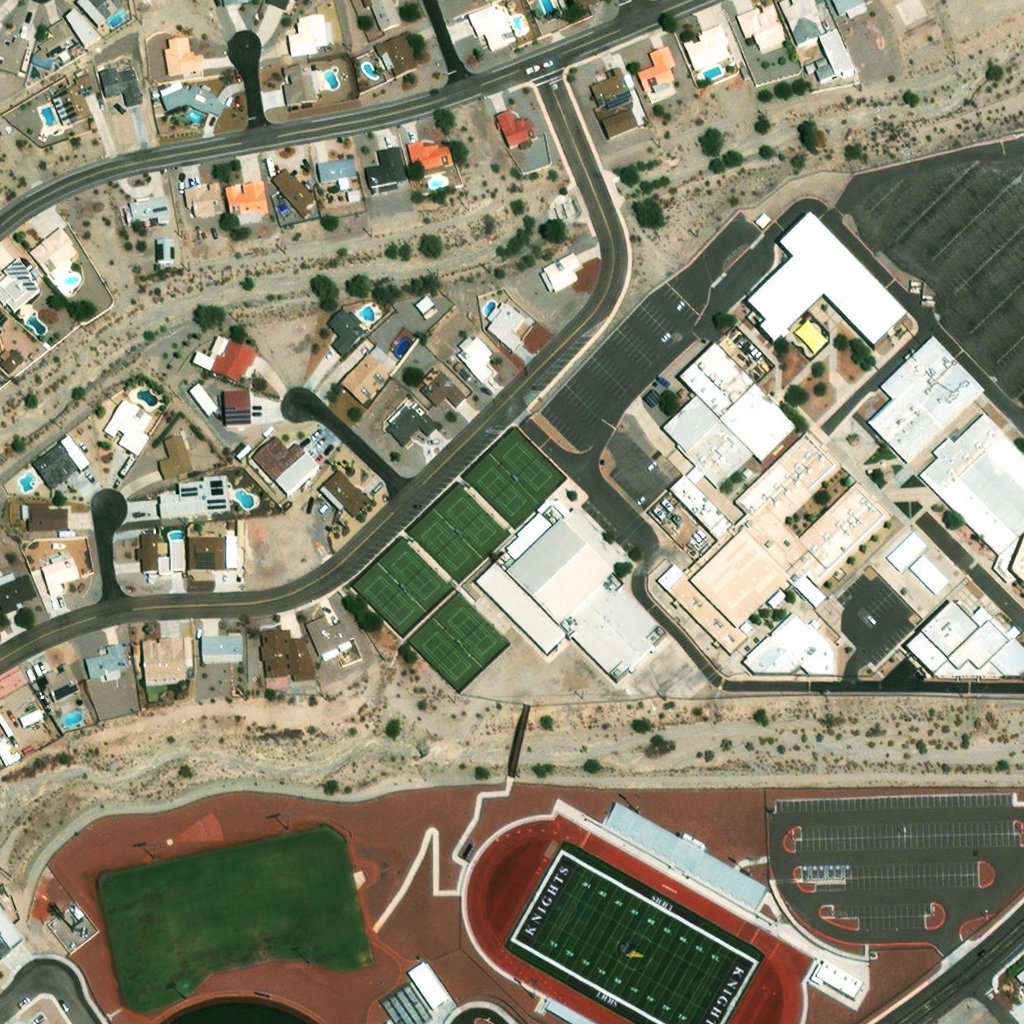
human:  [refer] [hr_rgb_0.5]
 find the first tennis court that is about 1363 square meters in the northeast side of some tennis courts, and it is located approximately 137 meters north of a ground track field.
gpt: <box>[[45, 41, 55, 52, 0]]</box>